Question:
Hi i am unable to take out the text field in the JSON shown above.
'''
$json = json_encode($response);
echo $json;
$decode = json_decode($json, true);
$decode = reset($decode);
$count = count($decode);
echo $count;
for($i=0;$i<$count;$i++){
$latestTweet = htmlentities($json[$i]->text, ENT_QUOTES);
$latestTweet = preg_replace('/http:\/\/([a-z0-9_\.\-\+\&\!\#\~\/\,]+)/i', '<a href="http://$1" target="_blank">http://$1</a>', $latestTweet);
$latestTweet = preg_replace('/@([a-z0-9_]+)/i', '<a href="http://twitter.com/$1" target="_blank">@$1</a>', $latestTweet);
echo $latestTweet;
}
'''
I get this error: 'Notice: Trying to get property of non-object in C:\Users\Vini\Documents\My Web Sites\twitteroauth-master\test.php on line 79'
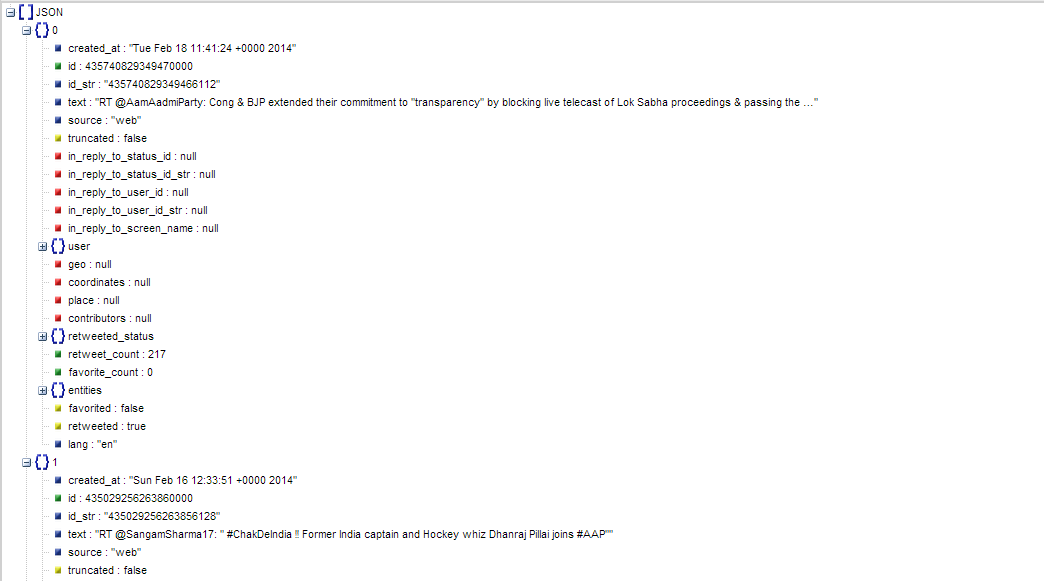
Answer: <URL>. that is why you are getting this error.
<URL> however takes a json string and returns object by default.